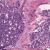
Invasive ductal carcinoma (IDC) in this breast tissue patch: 0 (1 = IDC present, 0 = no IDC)